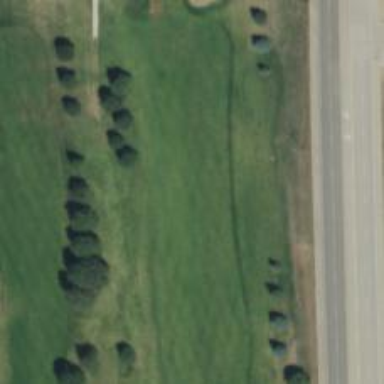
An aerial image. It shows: View of golf hole.